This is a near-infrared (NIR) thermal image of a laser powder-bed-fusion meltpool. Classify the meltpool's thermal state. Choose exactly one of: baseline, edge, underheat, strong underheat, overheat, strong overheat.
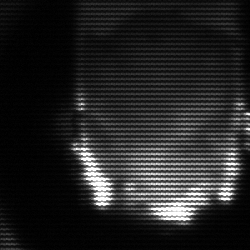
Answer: baseline